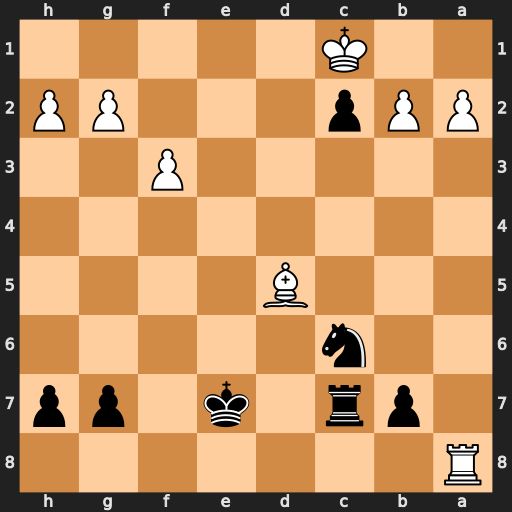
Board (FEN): R7/1pr1k1pp/2n5/3B4/8/5P2/PPp3PP/2K5
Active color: b
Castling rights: -
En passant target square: -
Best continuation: Nd4 Be4 Ne2+ Kd2 c1=Q+